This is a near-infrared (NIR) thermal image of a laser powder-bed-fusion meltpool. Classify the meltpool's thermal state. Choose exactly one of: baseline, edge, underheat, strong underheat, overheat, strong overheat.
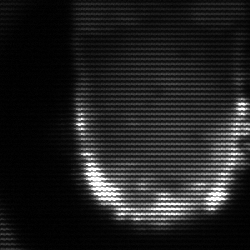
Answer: baseline